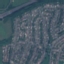
Land use / land cover: Residential